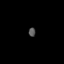
Tissue: prostate
Cell type: T cells
Senescence score: 0.2445
Nuclear area (px): 62
Mean DAPI intensity: 81.935